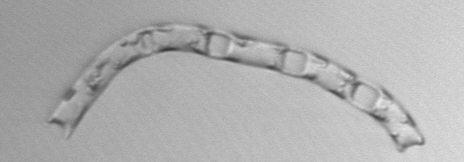
Label: Eucampia_morphytype1